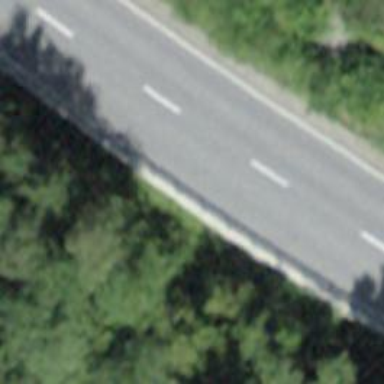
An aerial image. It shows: Primary road with asphalt surface.